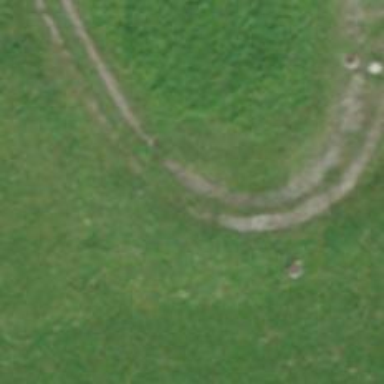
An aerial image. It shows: Track road with grade4 tracktype.